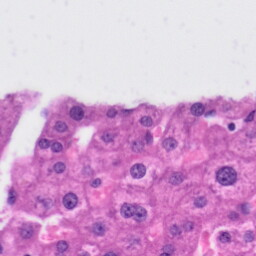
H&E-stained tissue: Liver